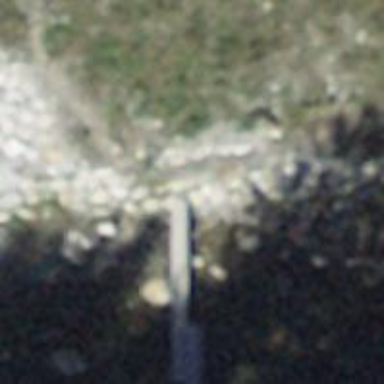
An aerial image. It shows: Metal-surfaced path bridge.